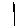
Label: line